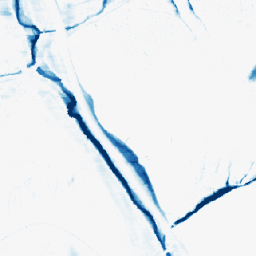
Category: morphological
Decomposition family: morphological_ellipse
Decomposition parameters: operation: closing
width: 5
height: 20
Upsampling method: area
Upsampling parameters: scale: 4
Upsampling scale: 4